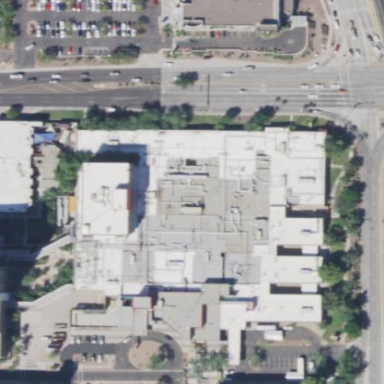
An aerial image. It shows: Hospital building.